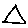
Label: triangle